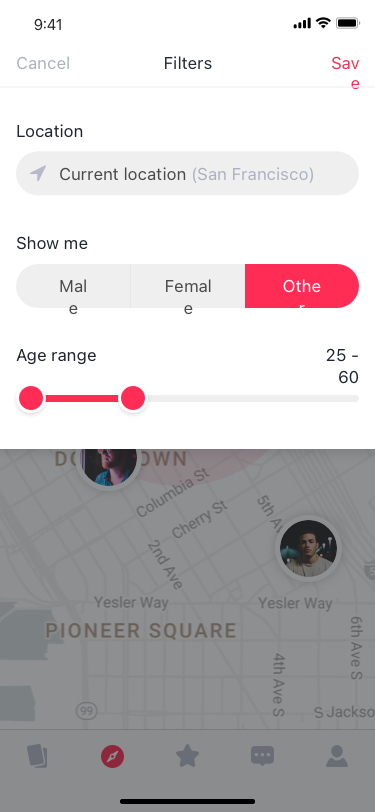
Text in this UI design:
Show me
Male
Female
Other
Location
Current location (San Francisco)
Age range
25 - 60
Filters
Save
Cancel